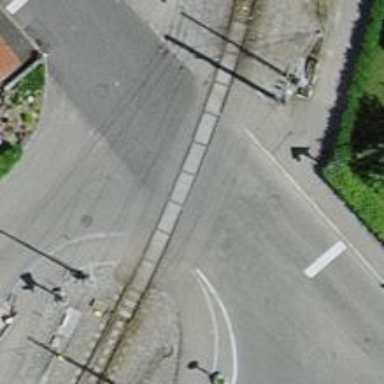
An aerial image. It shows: Level crossing along the railway.